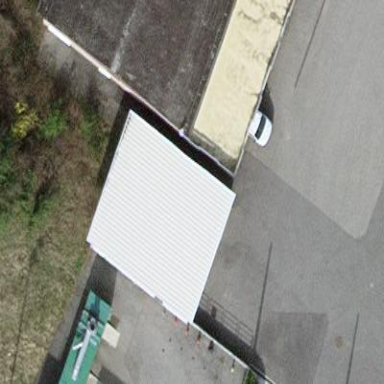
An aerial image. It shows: Shed.